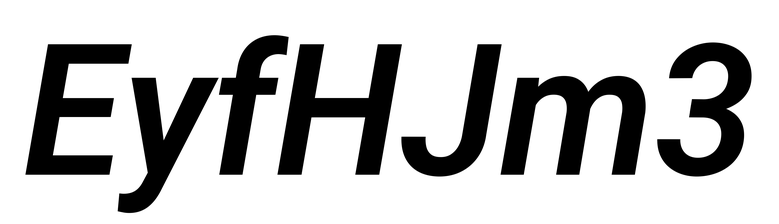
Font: Roboto-Italic_SemiBold_Italic